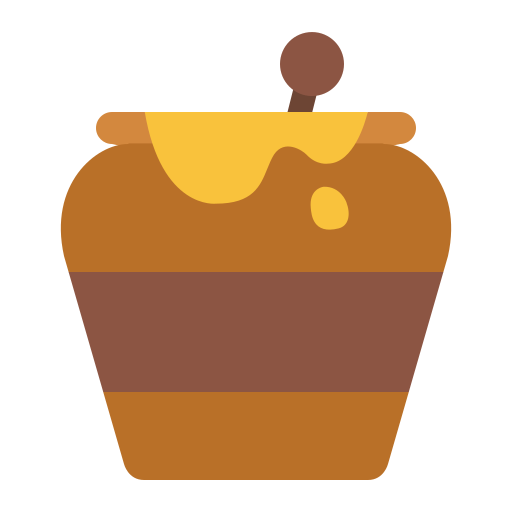
honey pot flat